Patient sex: M
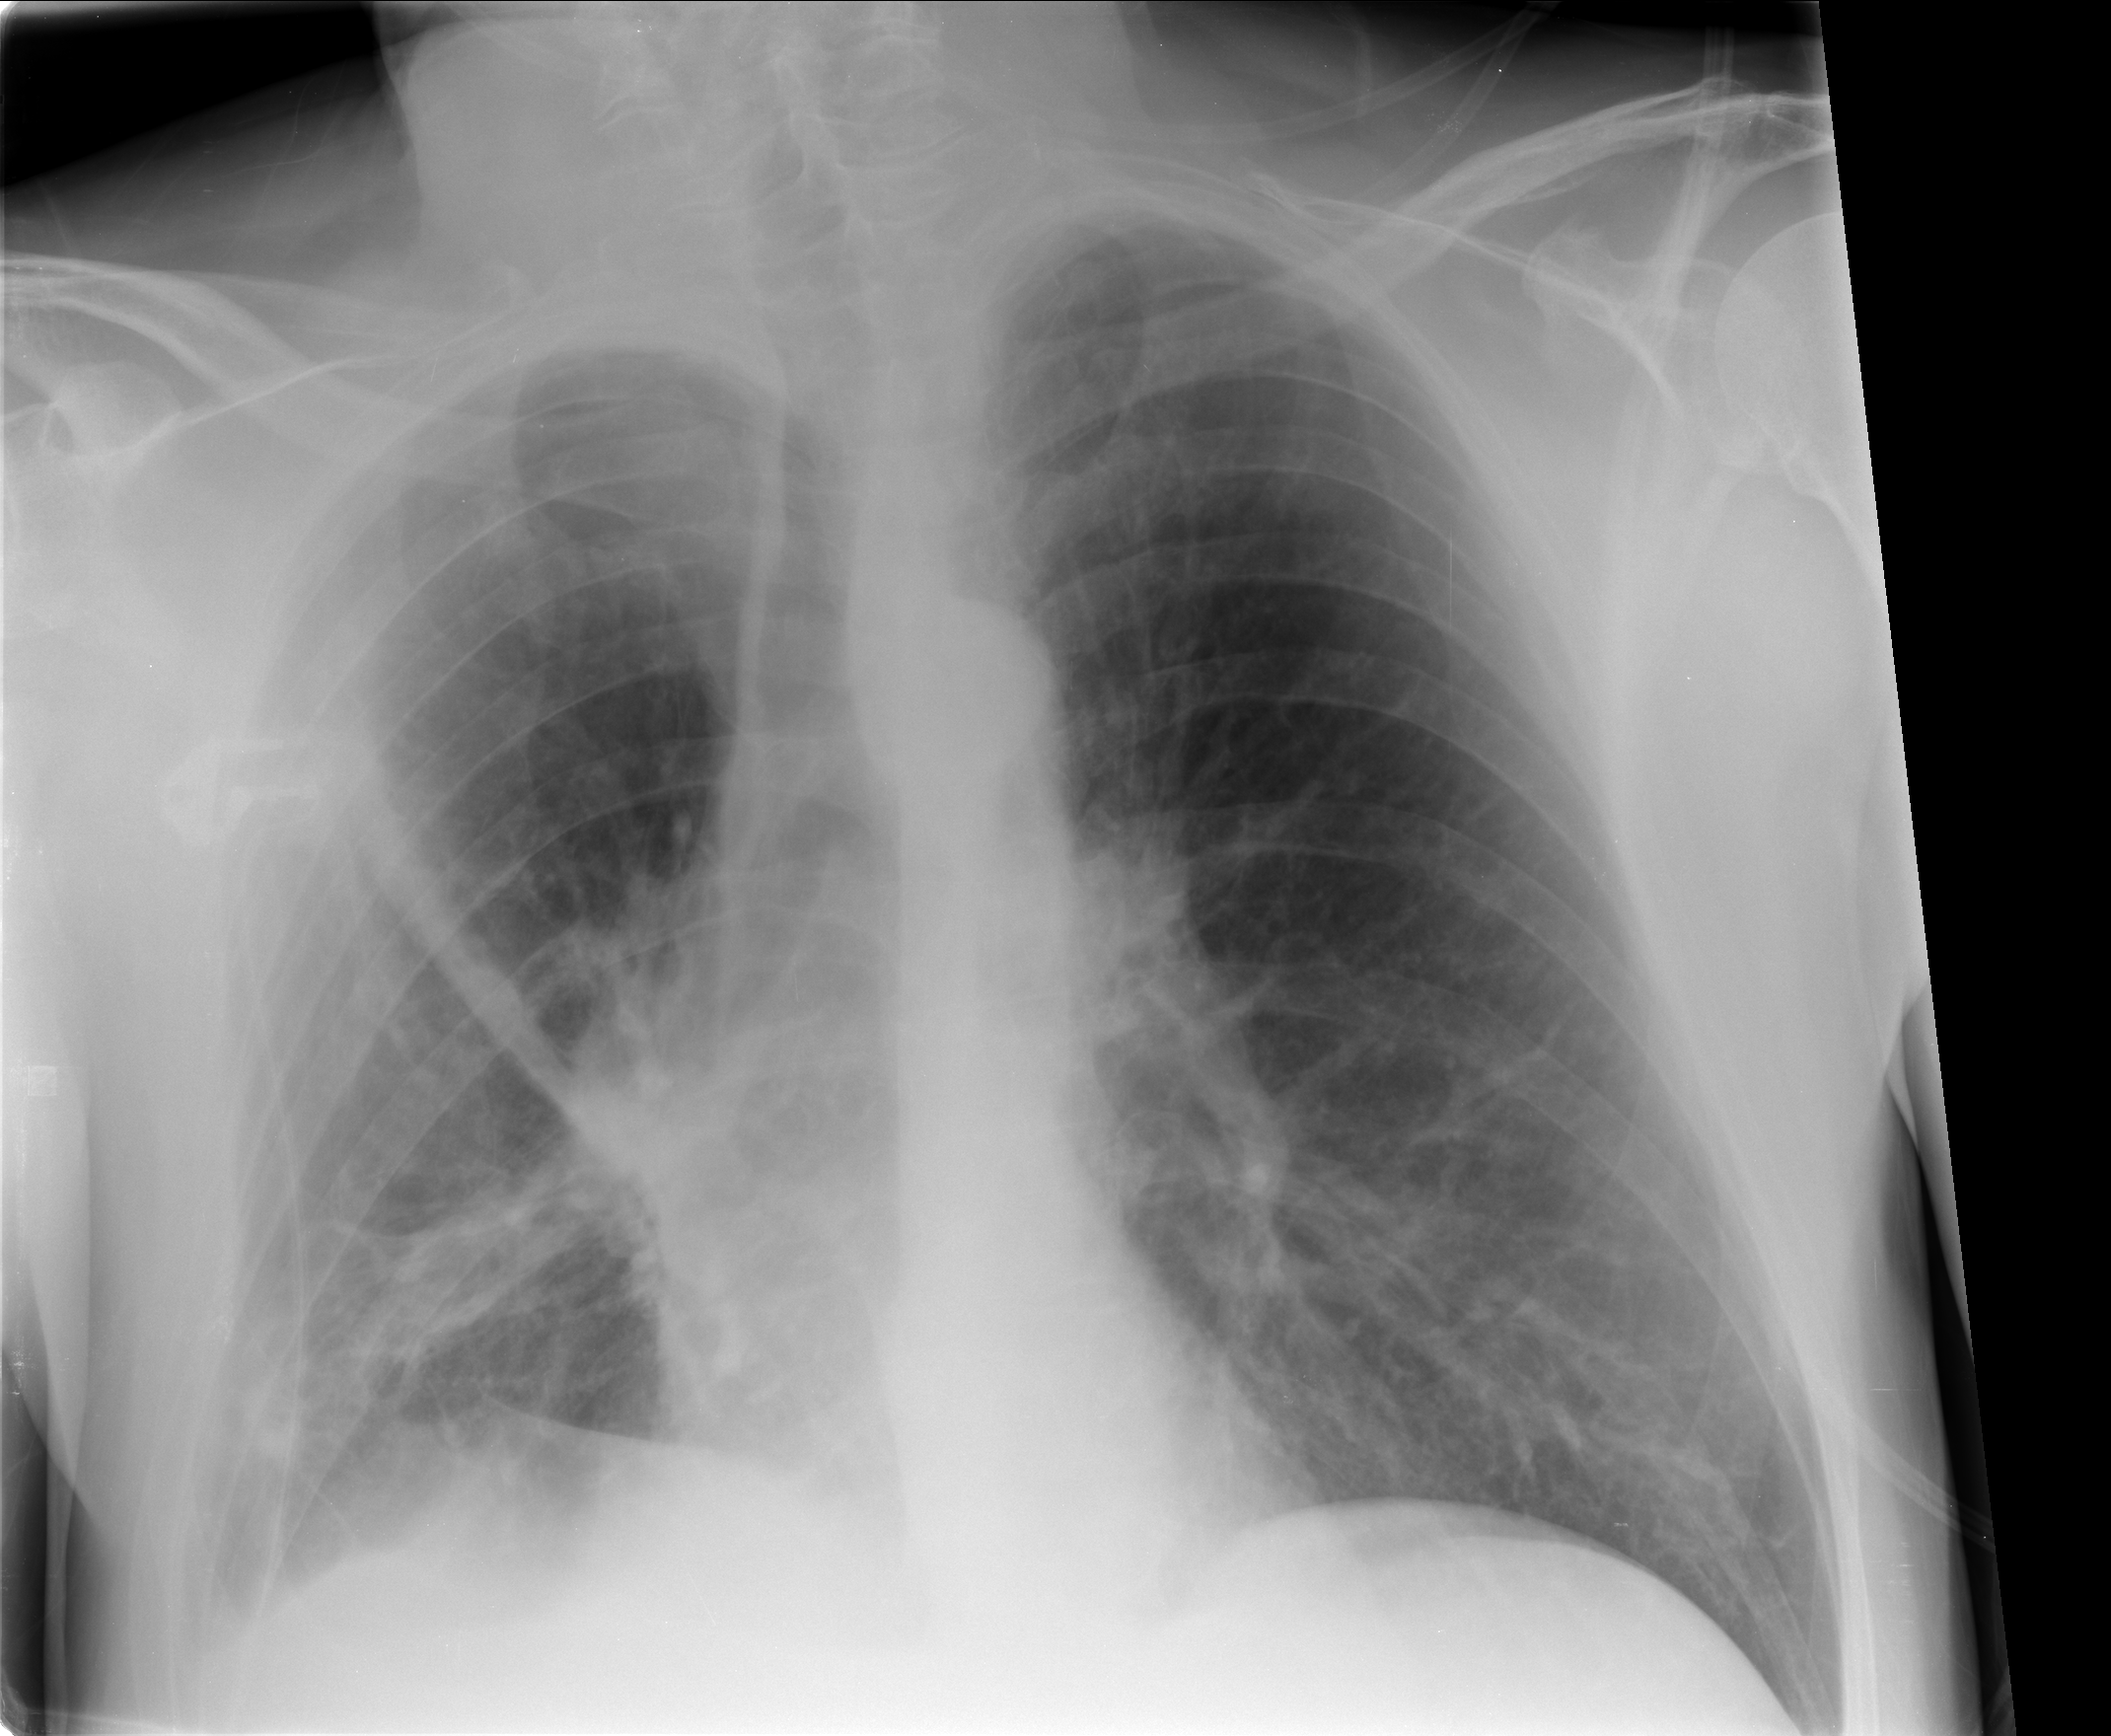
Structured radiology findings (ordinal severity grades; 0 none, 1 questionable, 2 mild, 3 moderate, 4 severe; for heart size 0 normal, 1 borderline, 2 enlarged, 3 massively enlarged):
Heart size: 0
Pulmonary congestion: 1
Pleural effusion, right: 2
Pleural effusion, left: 0
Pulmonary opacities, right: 2
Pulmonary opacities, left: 0
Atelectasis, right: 3
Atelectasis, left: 0